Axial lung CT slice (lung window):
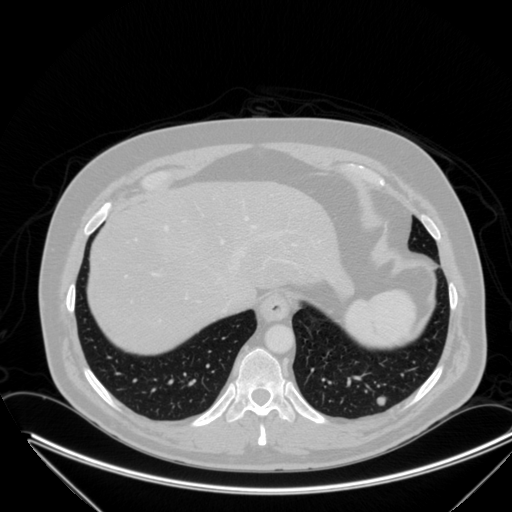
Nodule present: yes
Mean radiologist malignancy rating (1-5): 3.5